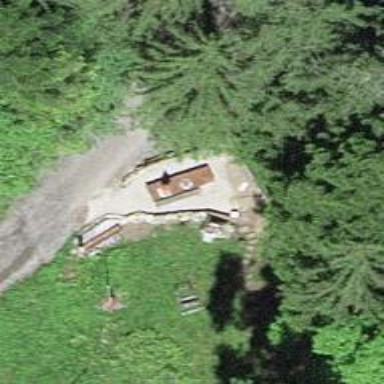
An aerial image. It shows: BBQ amenity.